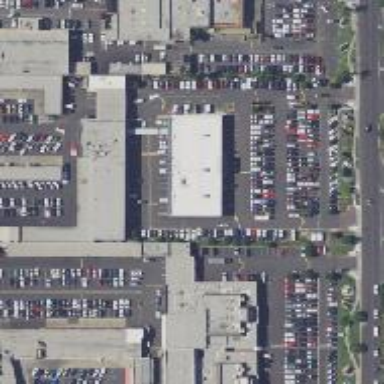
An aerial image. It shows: Building used for car shop.